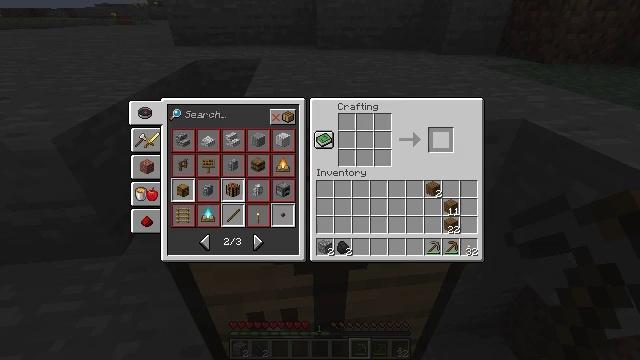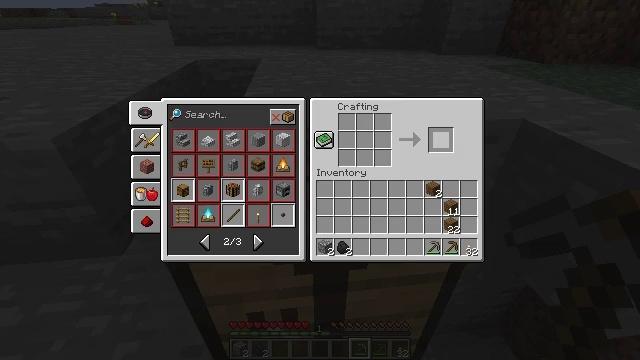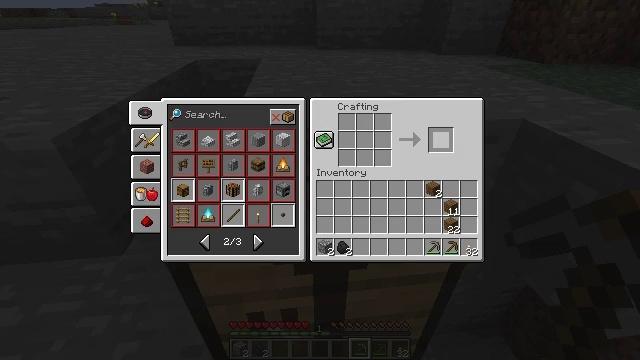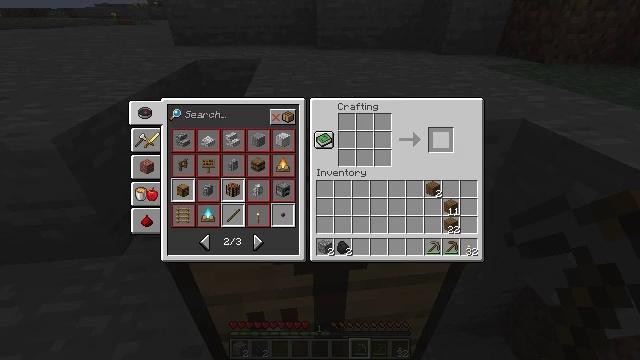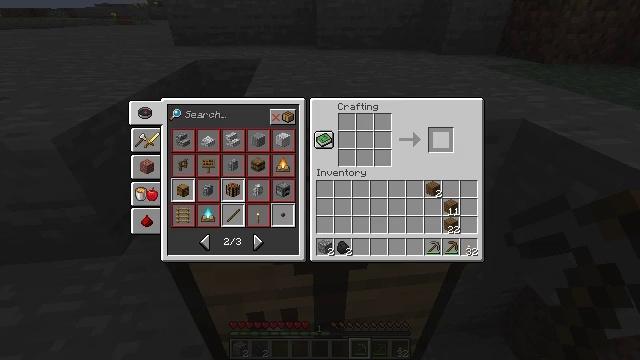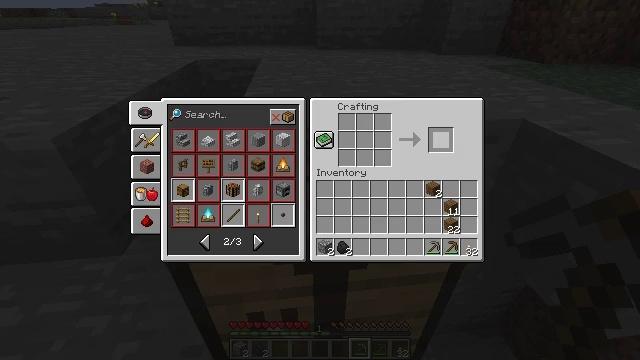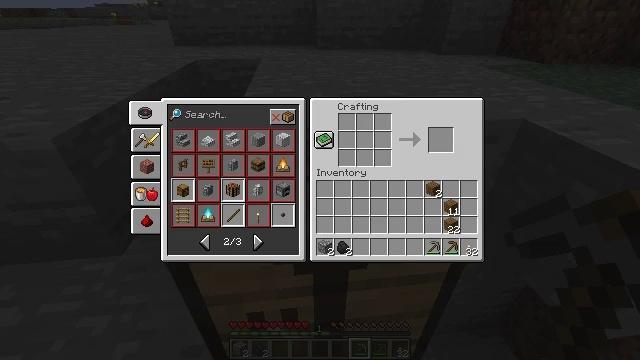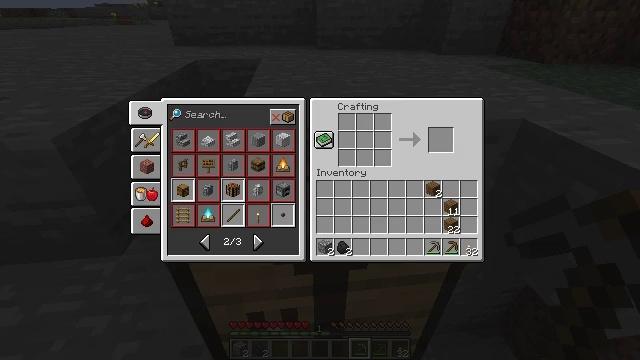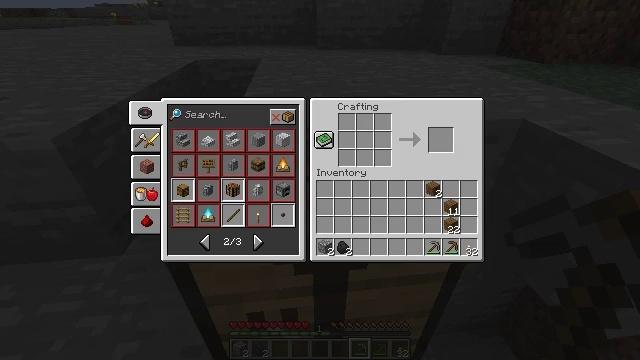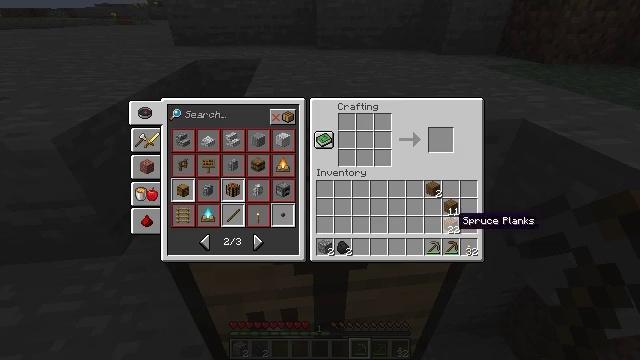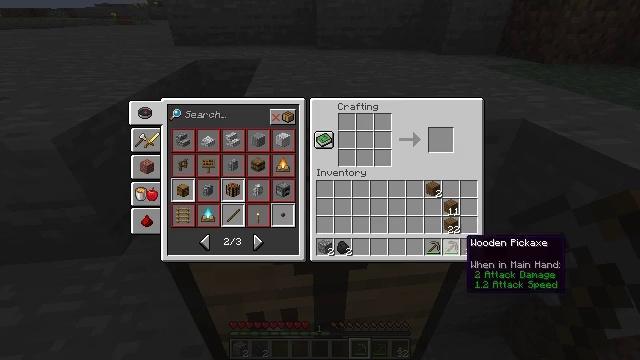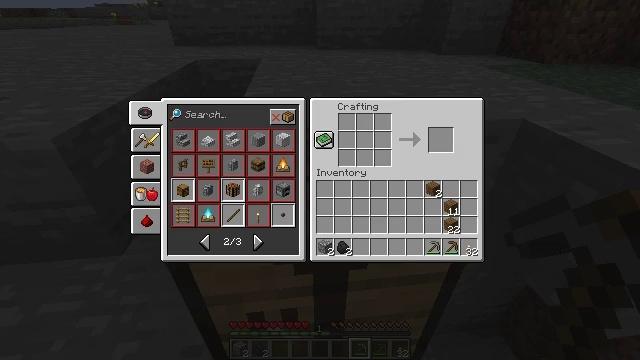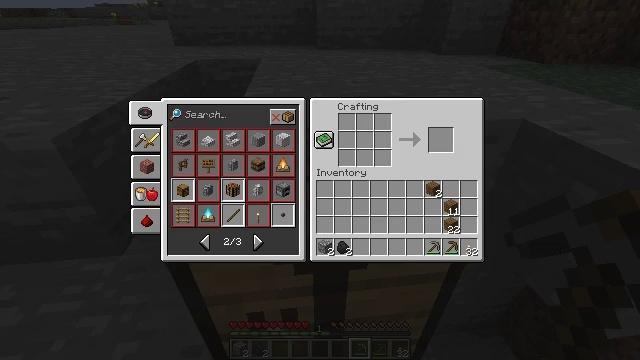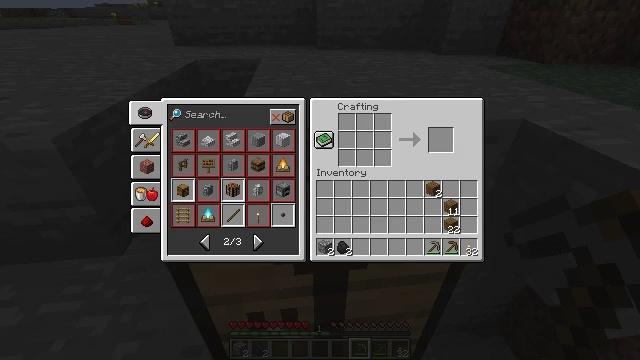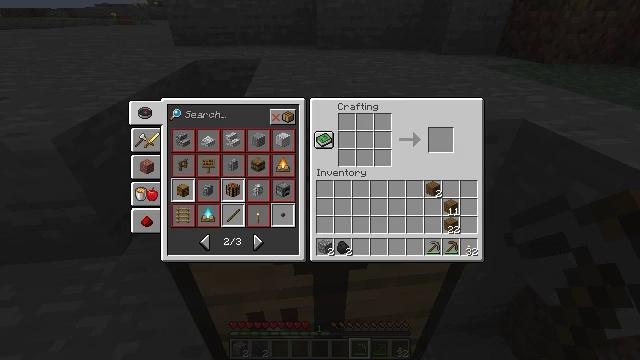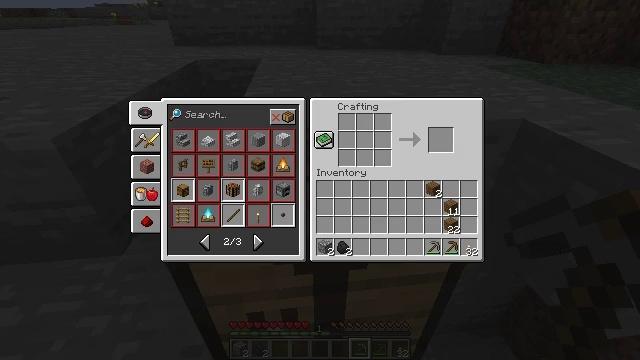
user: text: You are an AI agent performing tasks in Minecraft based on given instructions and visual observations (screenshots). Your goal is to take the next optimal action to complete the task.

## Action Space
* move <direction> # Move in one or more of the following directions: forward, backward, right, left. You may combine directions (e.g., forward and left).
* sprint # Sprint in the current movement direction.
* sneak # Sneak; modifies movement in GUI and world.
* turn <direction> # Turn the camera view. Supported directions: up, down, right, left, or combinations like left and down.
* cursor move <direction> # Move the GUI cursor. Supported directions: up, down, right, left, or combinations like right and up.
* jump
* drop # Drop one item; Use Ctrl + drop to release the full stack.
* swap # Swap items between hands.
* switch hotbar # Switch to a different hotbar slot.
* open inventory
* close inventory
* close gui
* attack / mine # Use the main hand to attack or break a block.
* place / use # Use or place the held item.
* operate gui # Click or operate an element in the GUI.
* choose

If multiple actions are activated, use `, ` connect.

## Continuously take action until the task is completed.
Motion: motion action
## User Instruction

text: Recycle the crafting table.
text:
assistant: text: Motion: sneak, open gui
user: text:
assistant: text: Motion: sneak
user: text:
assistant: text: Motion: sneak
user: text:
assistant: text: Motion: sneak
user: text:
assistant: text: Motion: sneak, cursor move down
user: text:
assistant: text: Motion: sneak
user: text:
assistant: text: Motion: sneak
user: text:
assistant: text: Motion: sneak, cursor move down
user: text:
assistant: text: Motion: cursor move right and down
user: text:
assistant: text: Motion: cursor move right and down
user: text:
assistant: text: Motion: no_op
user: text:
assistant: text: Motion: no_op
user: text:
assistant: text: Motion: no_op
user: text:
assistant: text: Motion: no_op
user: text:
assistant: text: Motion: no_op
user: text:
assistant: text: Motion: no_op
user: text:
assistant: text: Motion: no_op
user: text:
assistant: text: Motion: no_op
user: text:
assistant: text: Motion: no_op
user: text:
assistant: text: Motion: operate gui
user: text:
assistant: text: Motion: operate gui
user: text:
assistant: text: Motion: operate gui
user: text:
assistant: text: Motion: cursor move left
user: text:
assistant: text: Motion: cursor move left
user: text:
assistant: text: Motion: cursor move left
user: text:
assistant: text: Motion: no_op
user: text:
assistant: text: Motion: no_op
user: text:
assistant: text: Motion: no_op
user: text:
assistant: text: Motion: cursor move right
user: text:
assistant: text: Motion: no_op